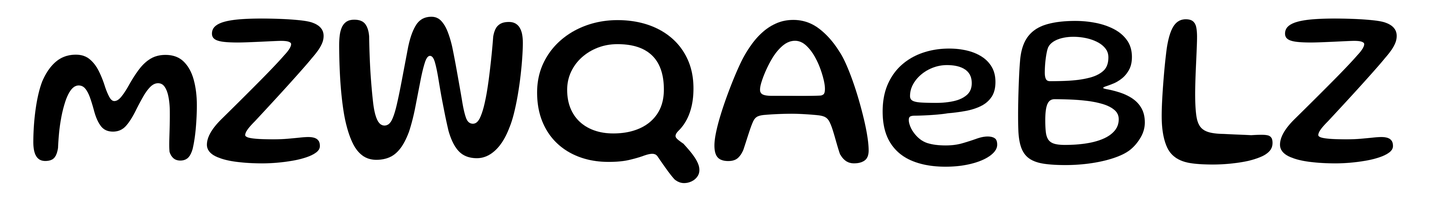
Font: Gluten_Regular